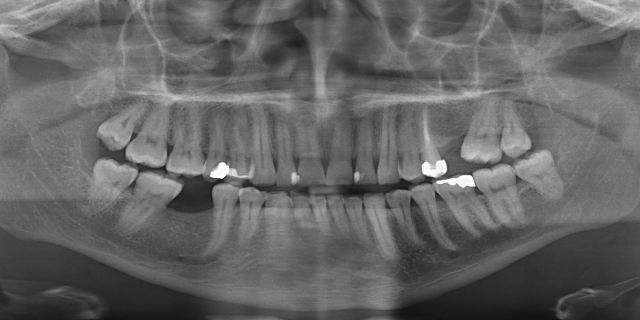
adult